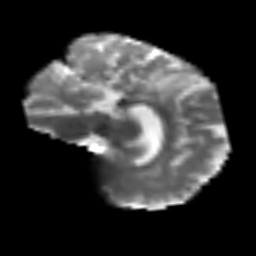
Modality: T2w
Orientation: sagittal
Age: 62
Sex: female
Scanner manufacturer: siemens
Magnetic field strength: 3 T
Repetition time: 3.2 s
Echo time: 0.081 s